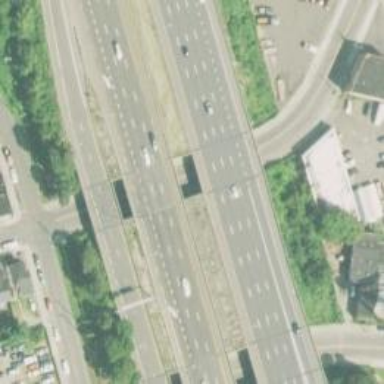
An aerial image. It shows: Bridge over motorway.